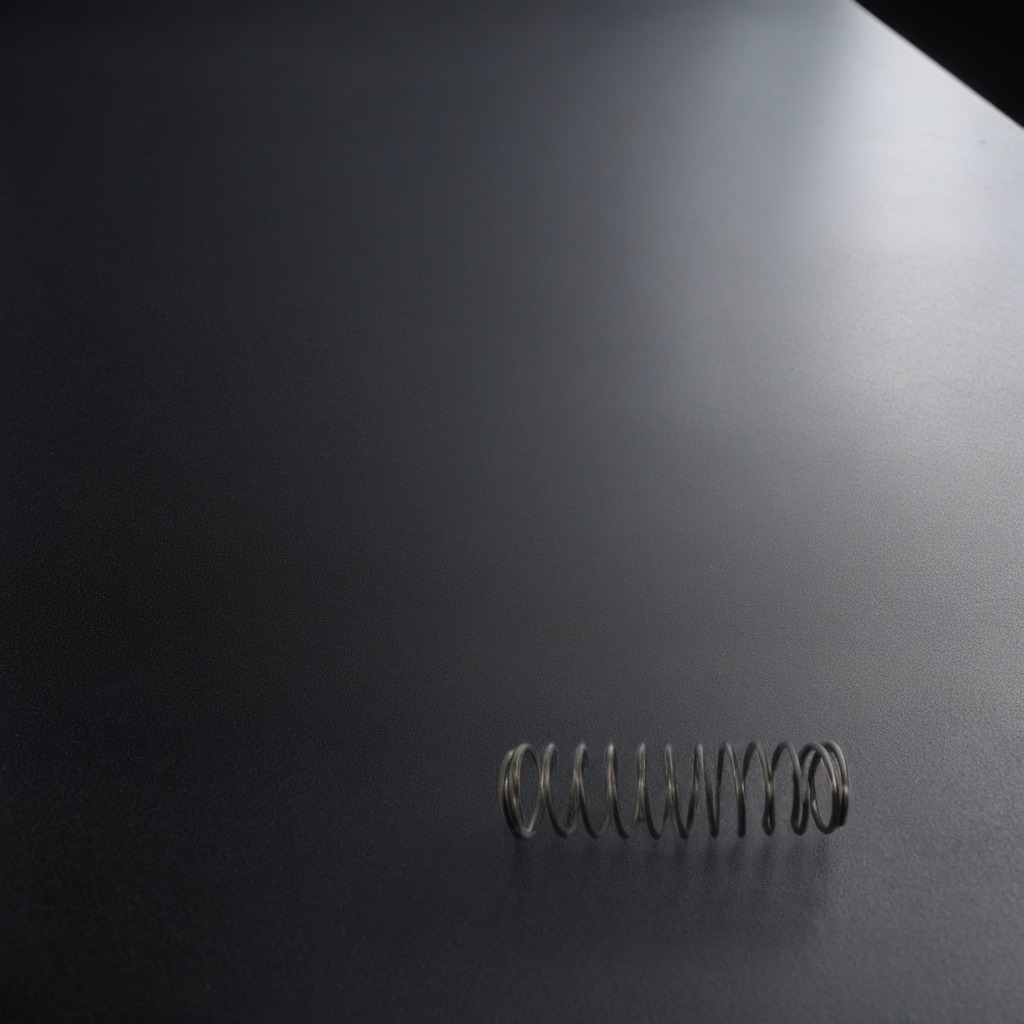
A coiled metal spring is lying on the tabletop.